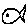
Label: fish